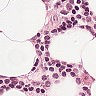
Metastatic tissue present: no